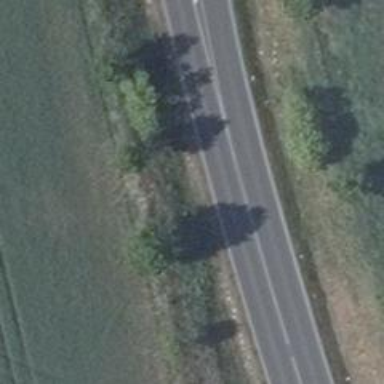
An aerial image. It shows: Asphalt road classified as primary highway which is motorroad.